Question: I am working on Fragment-ListView and having output showing in image.
every Click changes TextView of fragment2.till now ok.
fragmetn1 is for listView and fragment2 is for DifferentView.
now i want to change layout in fragment2 with click. e.g. as item2 is clicked,a layout with textView sets in fragment2. now with selection of item3, diferent layout with Button should be set to fragment2.
my getView code is here.
'''
public void onListItemClick(ListView l, View v, int position, long id) {
DetailFrag frag = (DetailFrag) getFragmentManager().findFragmentById(R.id.frag_detail);
if (frag != null && frag.isInLayout()) {
frag.setText("item "+position+" selected");
}
}
'''
any suggestion would be strongly appreciated.thanks in advance.

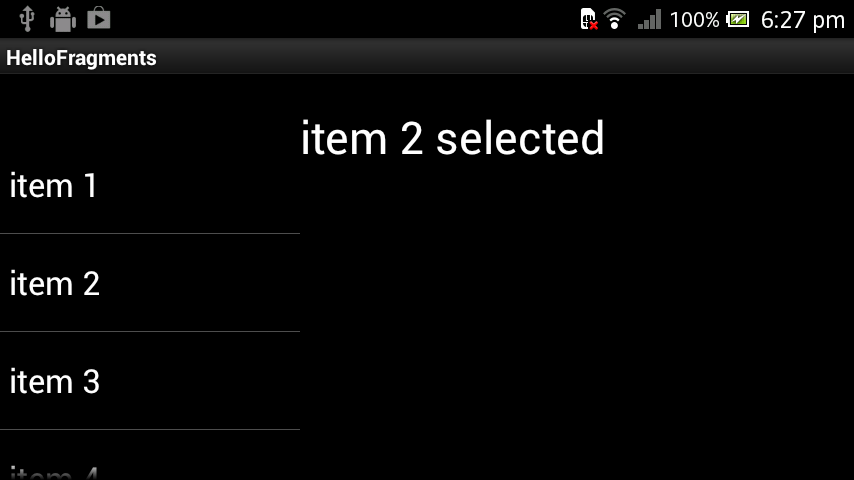
Answer: Try the following method
'''
FragmentManager fragmentManager = getFragmentManager();
FragmentTransaction fragmentTransaction = fragmentManager.beginTransaction();
'''
then you need to add your fragment to this fragmentTransaction with the following syntax.
'''
fragmentTransaction.replace(R.id.detailFragment, layout1);
'''
And finally you MUST commit your transaction. Otherwise changes will not persist.
'''
fragmentTransaction.commit();
'''